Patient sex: M
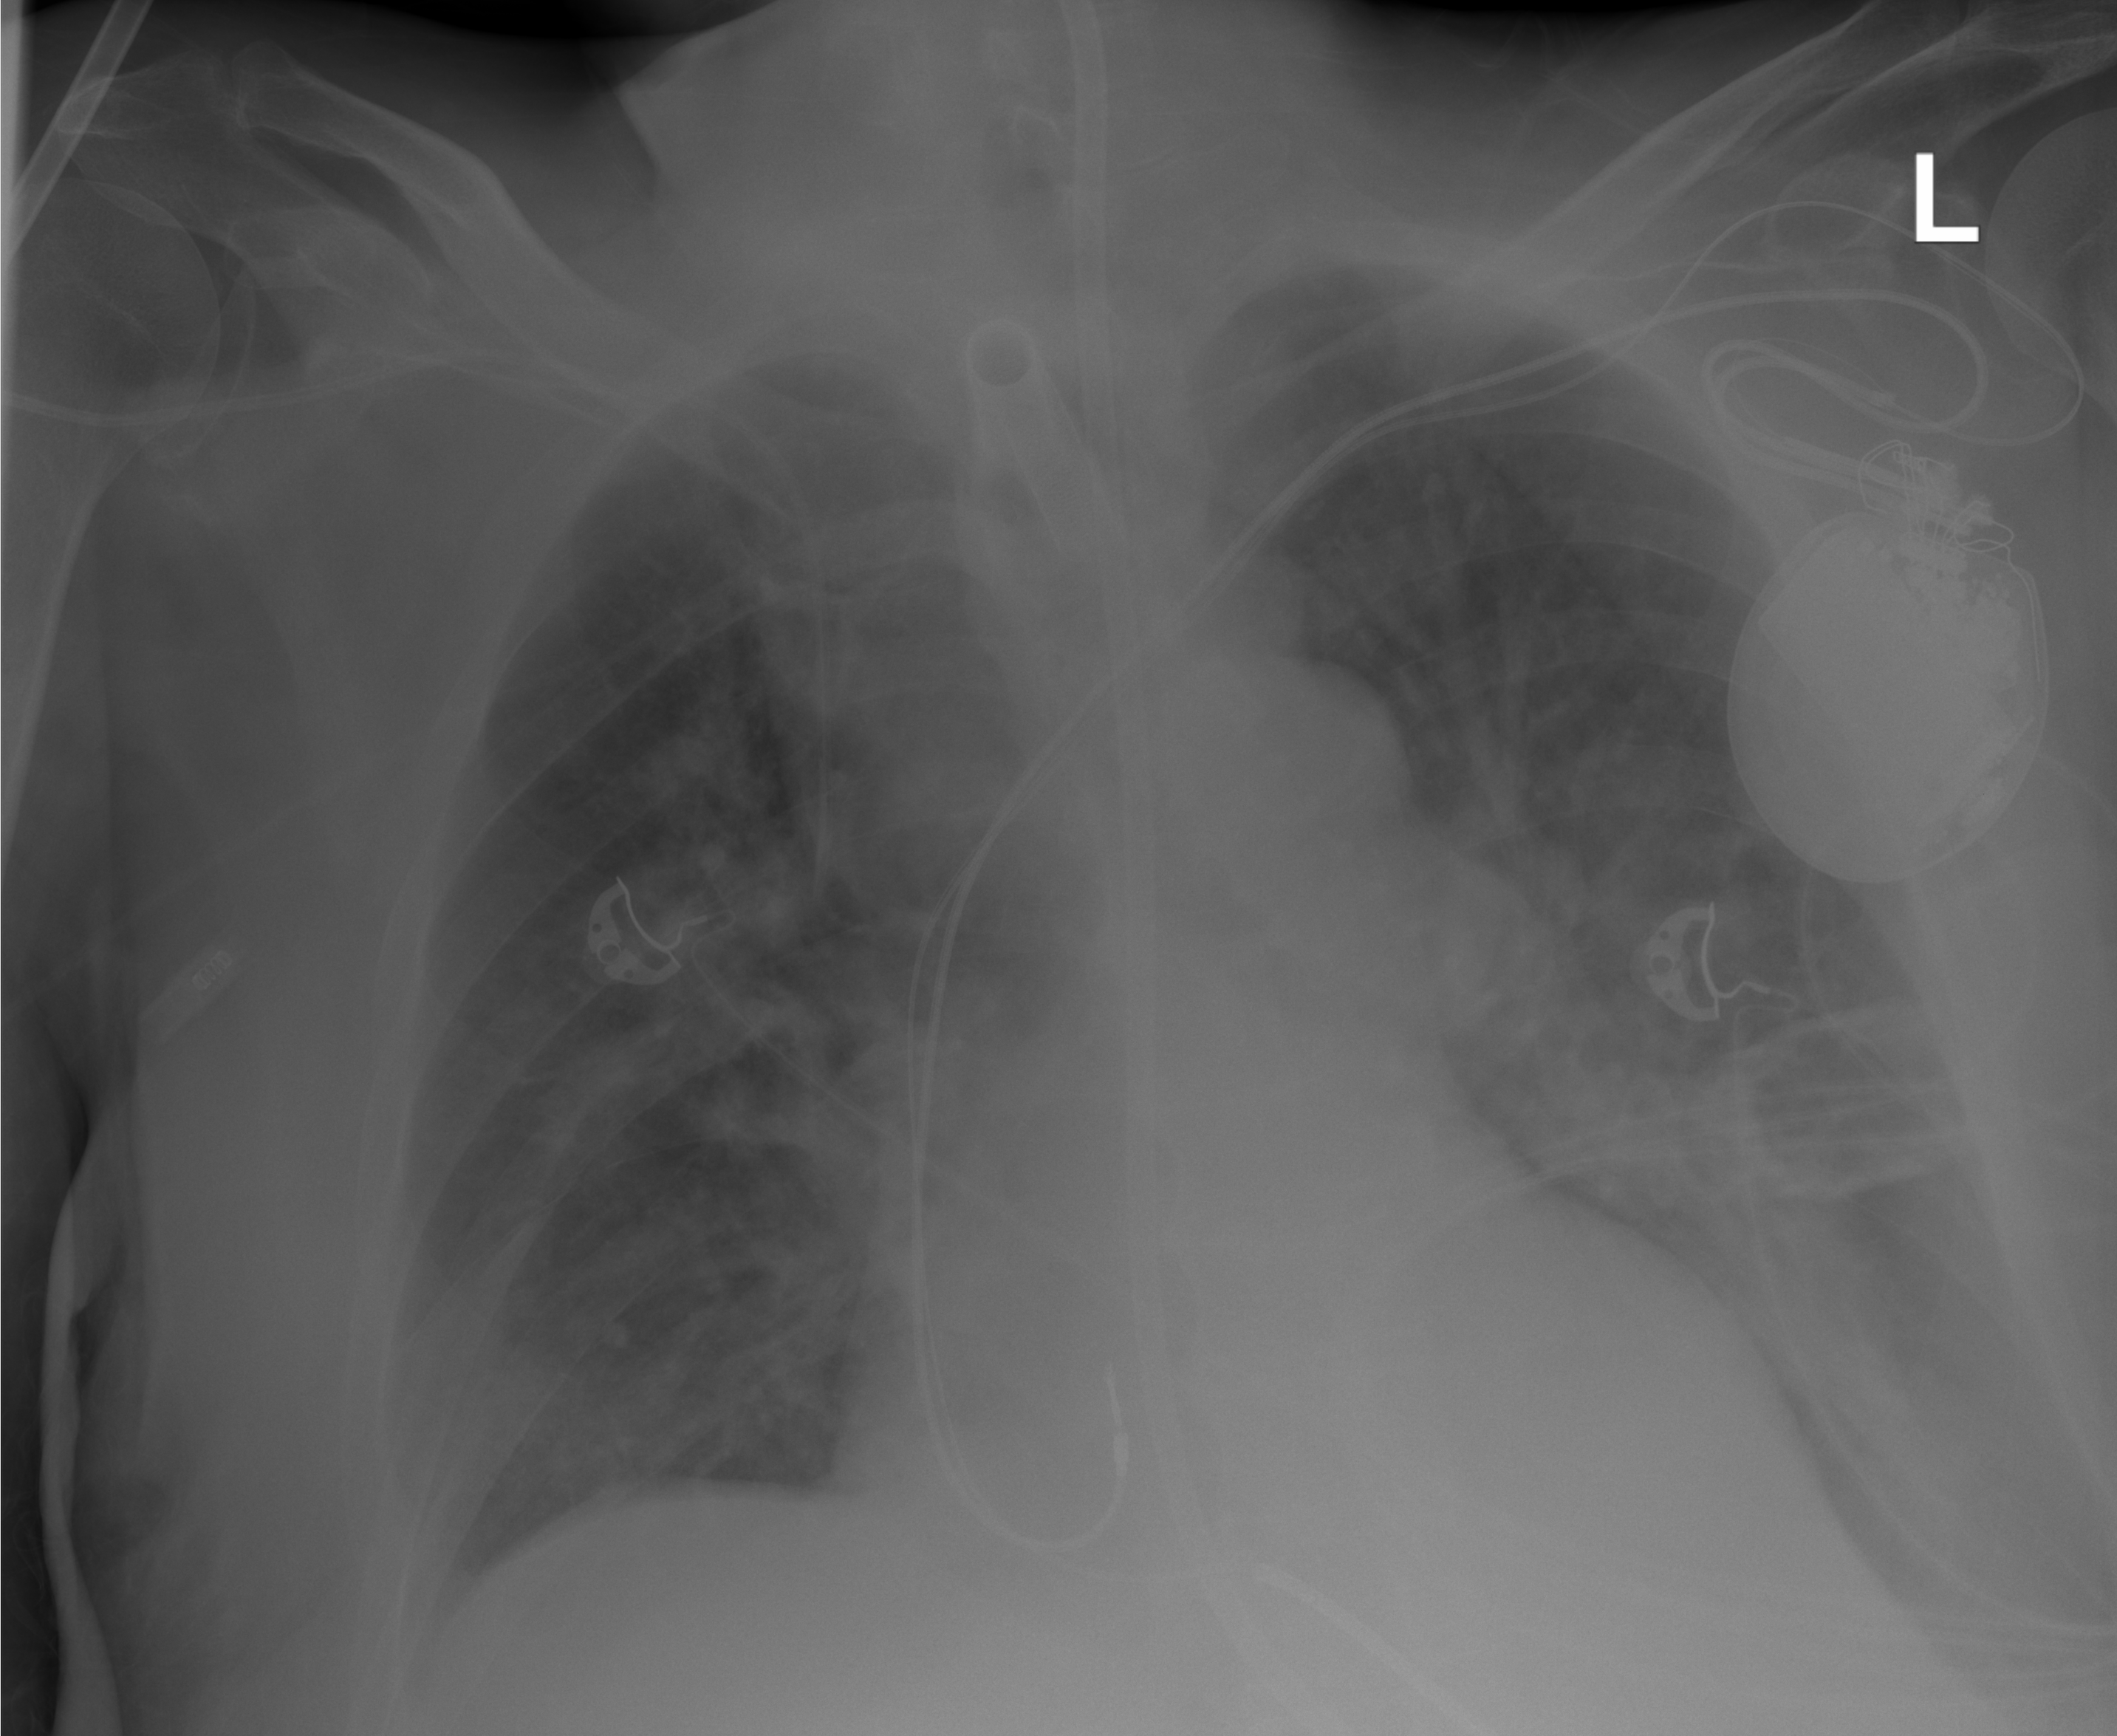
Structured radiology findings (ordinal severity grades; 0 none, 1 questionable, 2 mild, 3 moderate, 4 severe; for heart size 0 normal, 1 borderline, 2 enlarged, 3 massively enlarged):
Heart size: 0
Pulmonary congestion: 2
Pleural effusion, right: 2
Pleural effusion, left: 2
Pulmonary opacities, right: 2
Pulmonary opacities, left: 0
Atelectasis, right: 2
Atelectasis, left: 2